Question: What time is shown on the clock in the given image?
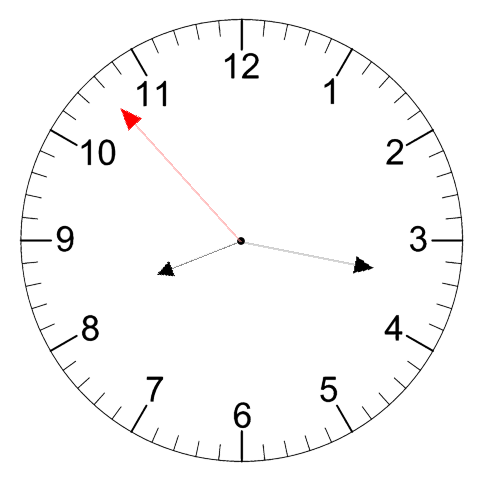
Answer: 08:16:53